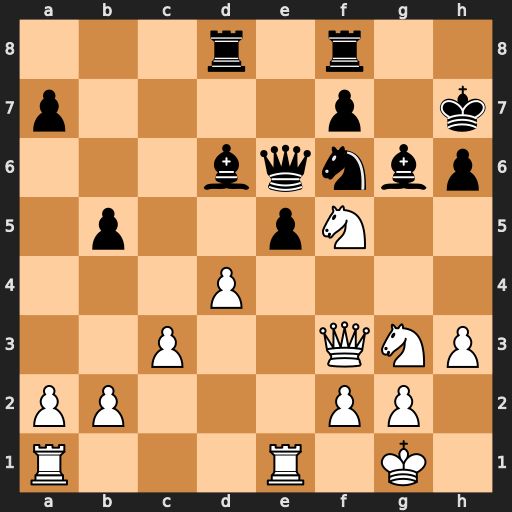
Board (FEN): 3r1r2/p4p1k/3bqnbp/1p2pN2/3P4/2P2QNP/PP3PP1/R3R1K1
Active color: w
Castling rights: -
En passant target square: -
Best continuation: Nxd6 Rxd6 dxe5 Rd3 Qxf6 Qxf6 exf6